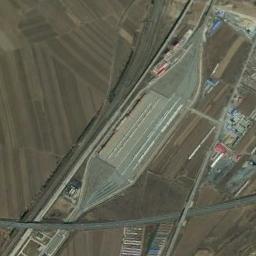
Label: railway_station